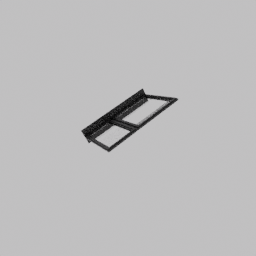
Label: architecture